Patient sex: F
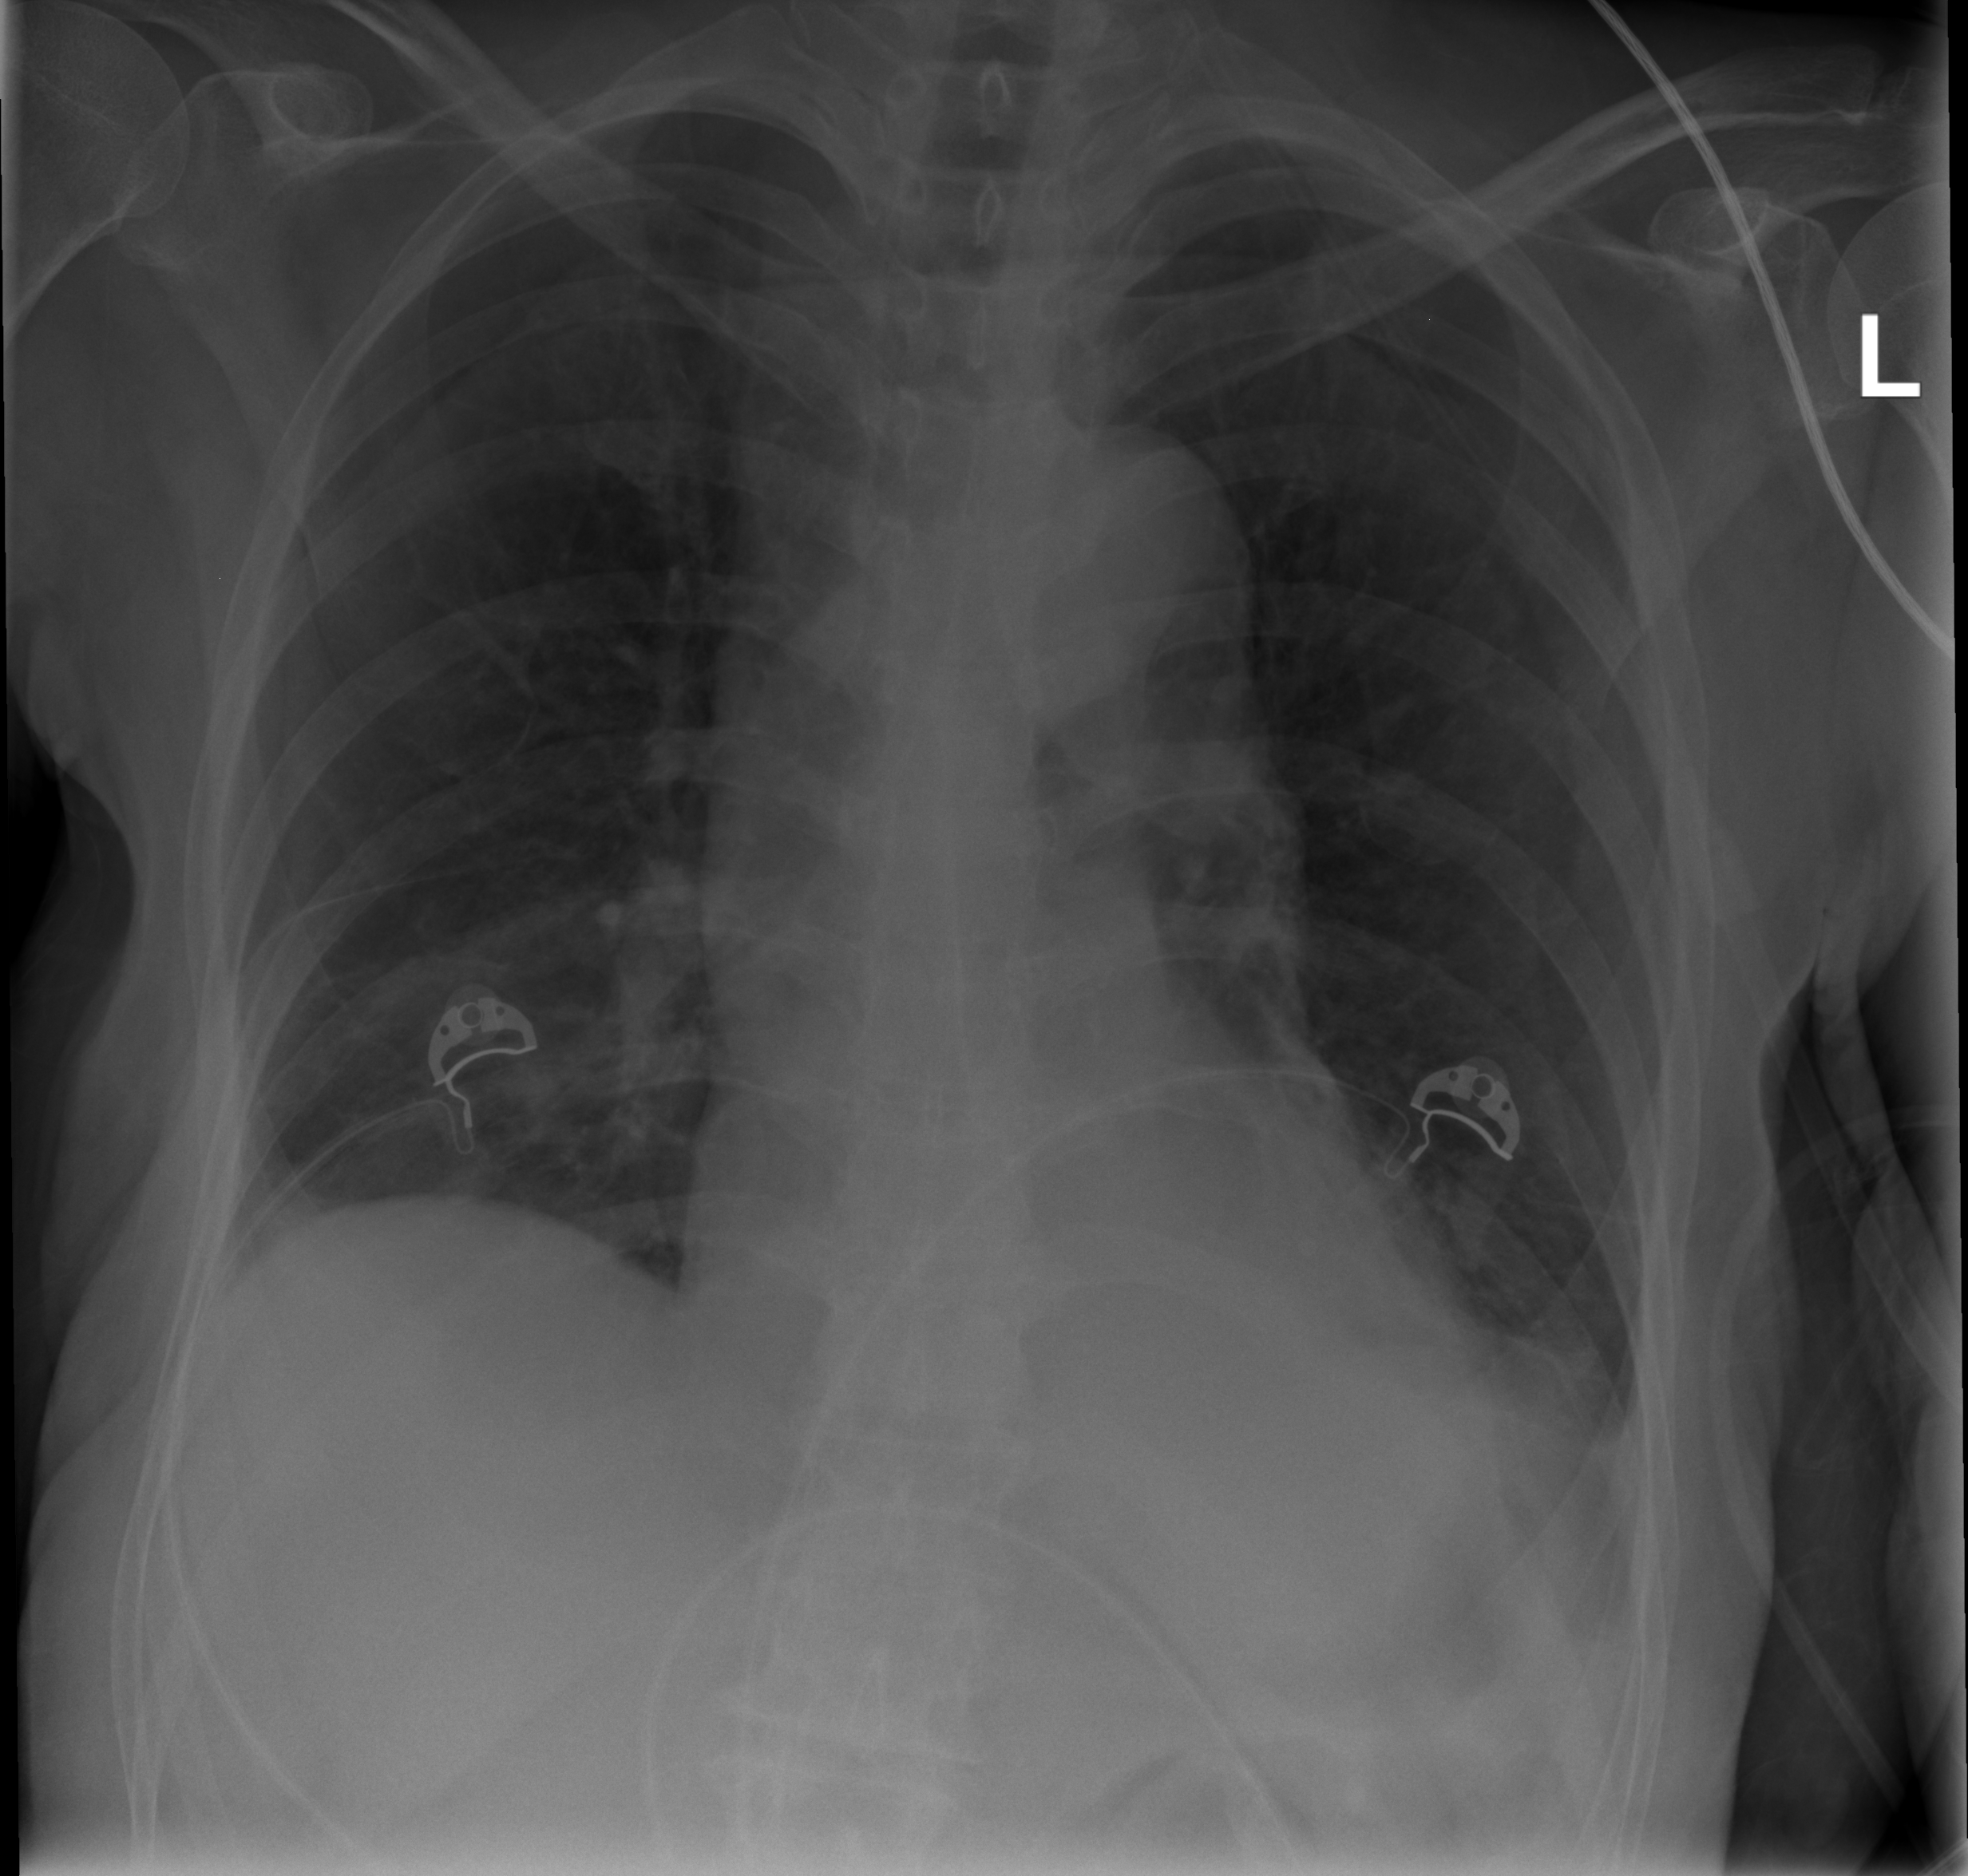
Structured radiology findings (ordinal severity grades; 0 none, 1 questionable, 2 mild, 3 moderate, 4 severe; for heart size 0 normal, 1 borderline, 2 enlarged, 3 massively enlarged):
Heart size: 1
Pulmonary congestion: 0
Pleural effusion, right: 2
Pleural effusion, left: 2
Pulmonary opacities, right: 2
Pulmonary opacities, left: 0
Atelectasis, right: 2
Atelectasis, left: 0